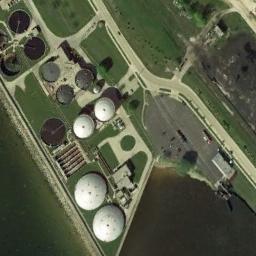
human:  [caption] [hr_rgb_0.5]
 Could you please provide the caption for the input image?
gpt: There are some storage tanks on the grass next to the water .

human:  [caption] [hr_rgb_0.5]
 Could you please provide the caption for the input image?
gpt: There are three larger storage tanks and more than a dozen smaller storage tanks .

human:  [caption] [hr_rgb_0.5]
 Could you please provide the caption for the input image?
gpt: The storage tanks are surrounded by grass .

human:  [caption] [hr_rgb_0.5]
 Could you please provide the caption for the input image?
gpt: There are many different sized storage tanks in the factory, And there is a river outside the factory .

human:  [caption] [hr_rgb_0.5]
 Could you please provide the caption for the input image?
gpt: There are some storage tanks and green lawns .